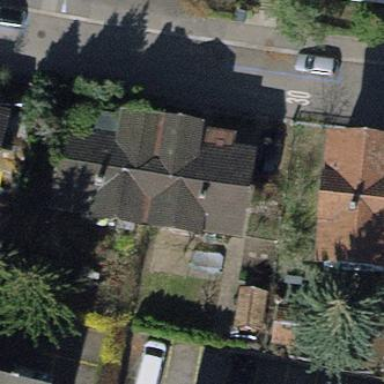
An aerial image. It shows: Semi-detached house with gabled roof.